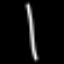
Label: line